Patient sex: M
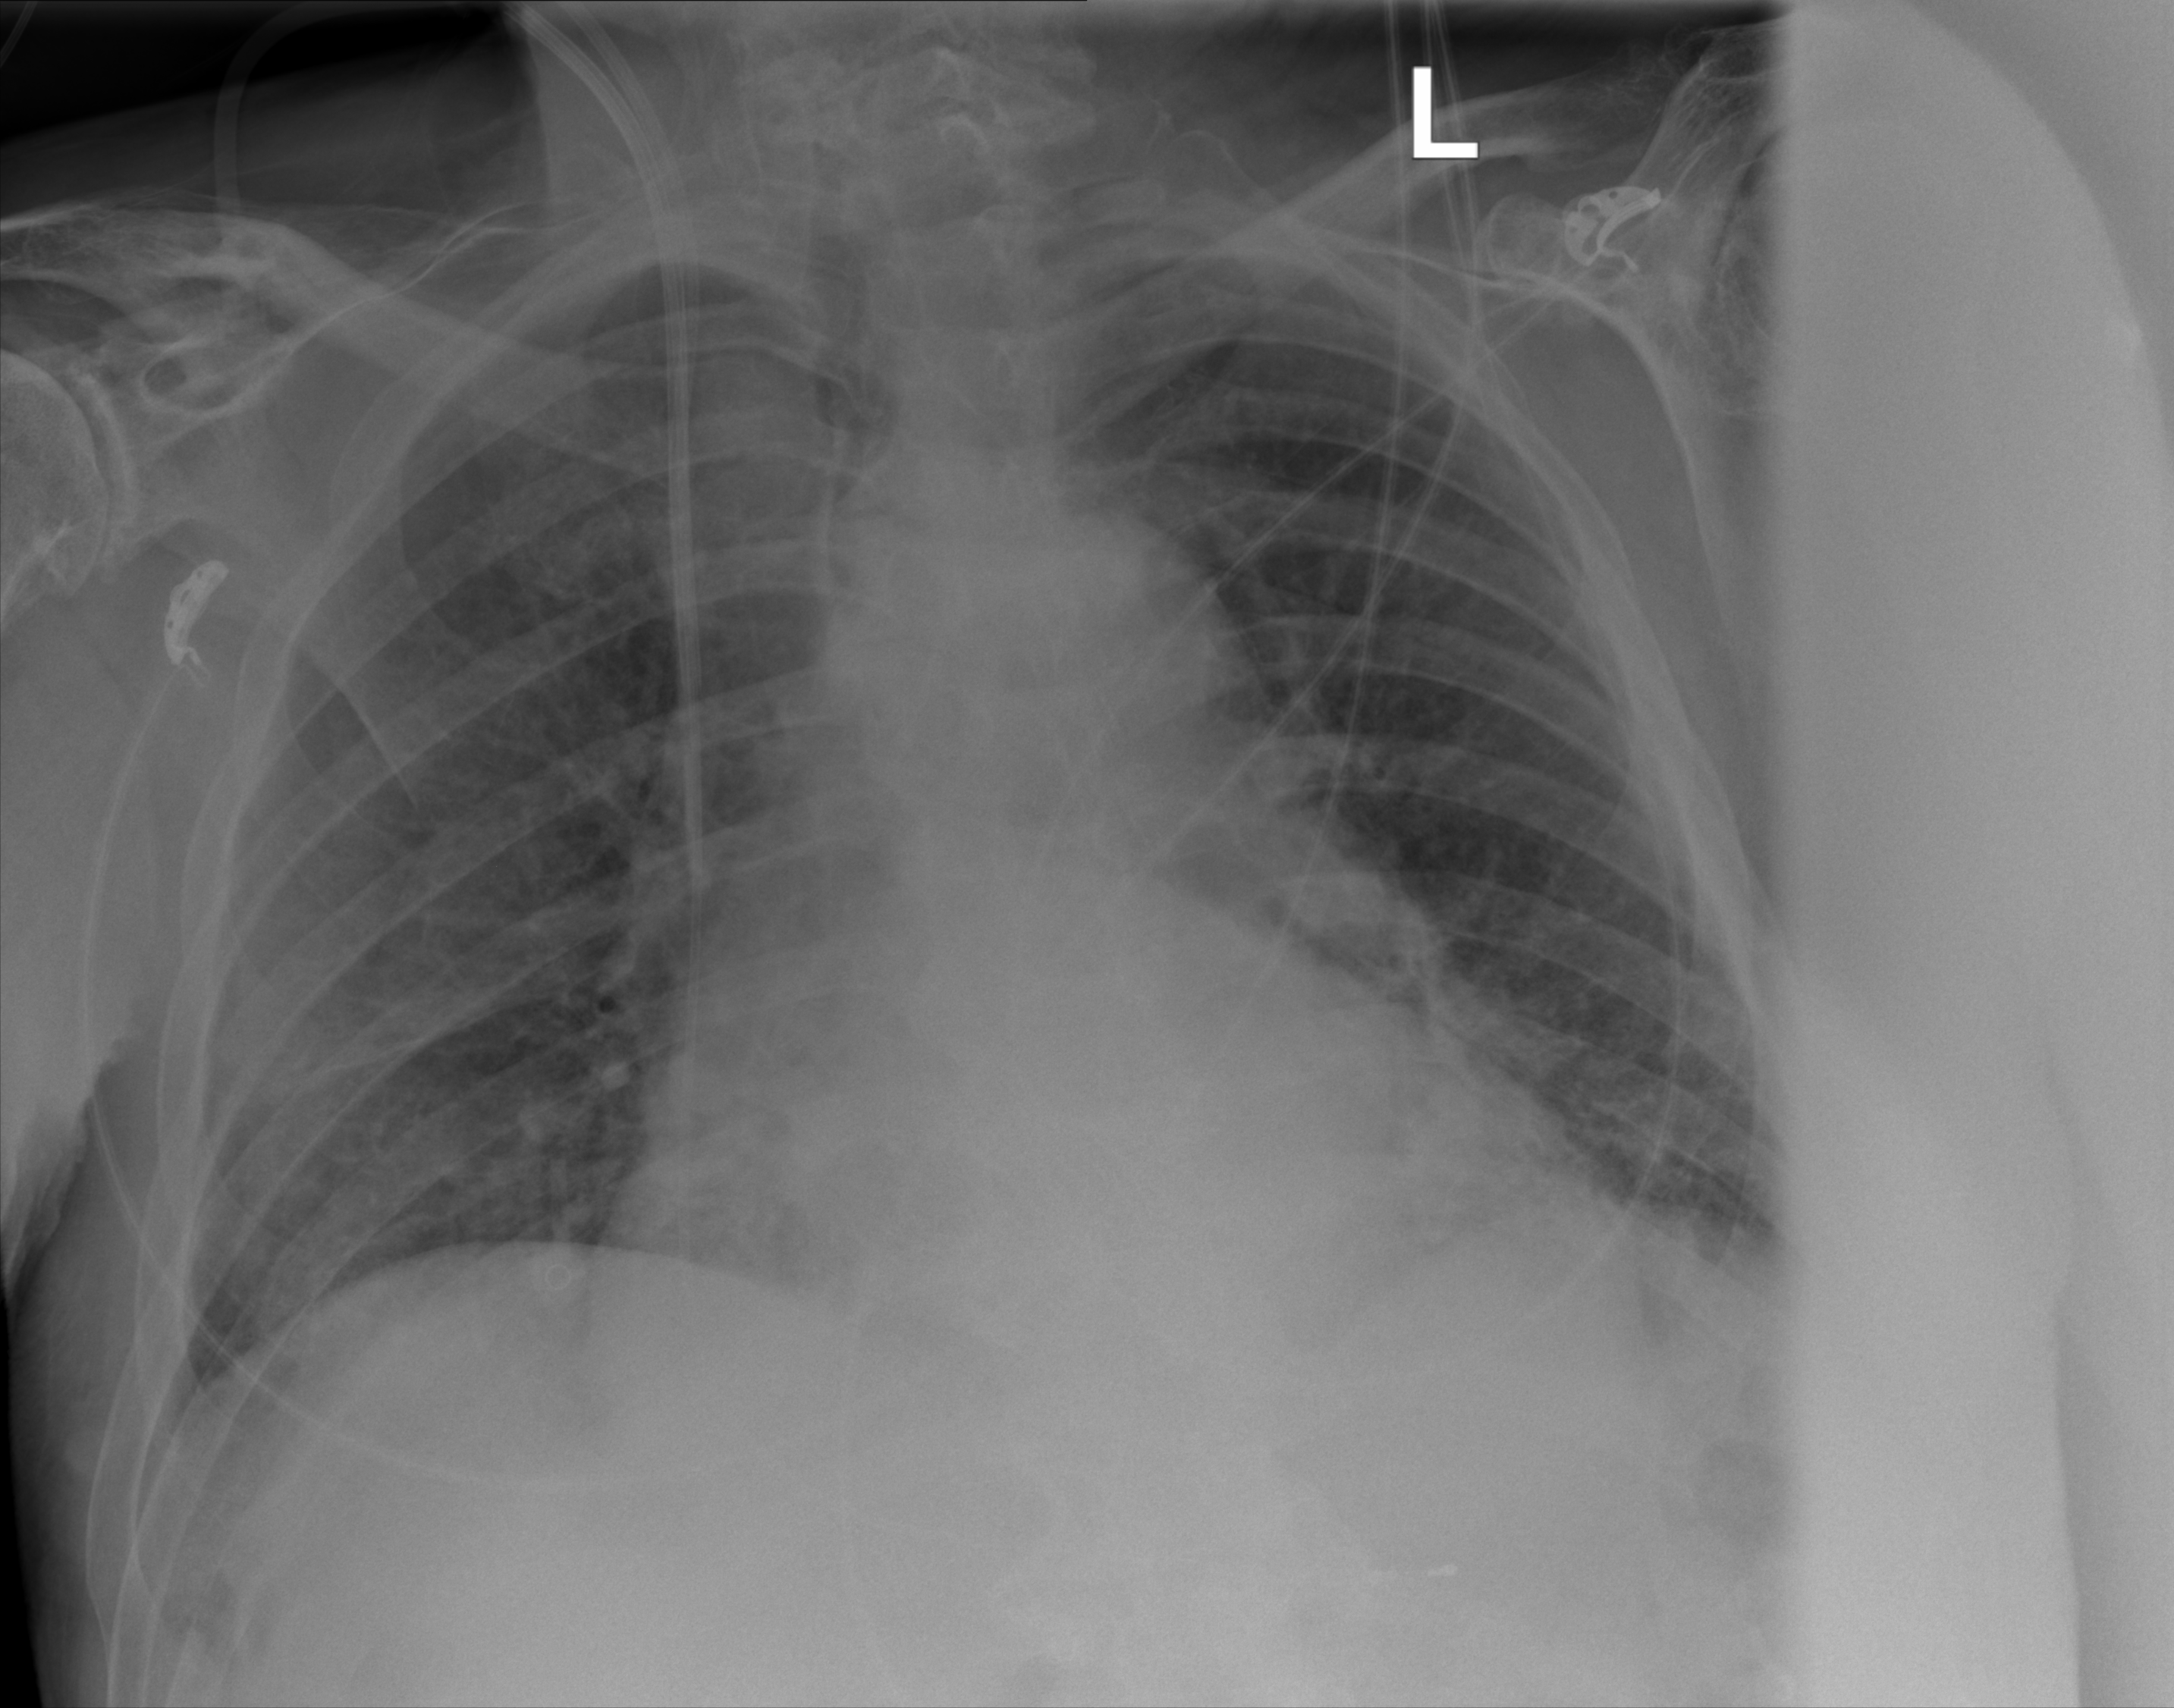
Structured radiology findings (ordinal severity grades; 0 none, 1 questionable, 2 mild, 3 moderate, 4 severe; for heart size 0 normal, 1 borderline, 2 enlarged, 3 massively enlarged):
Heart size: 2
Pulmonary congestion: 0
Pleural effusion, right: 0
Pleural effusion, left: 0
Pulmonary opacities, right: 0
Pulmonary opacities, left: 0
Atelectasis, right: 2
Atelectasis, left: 2